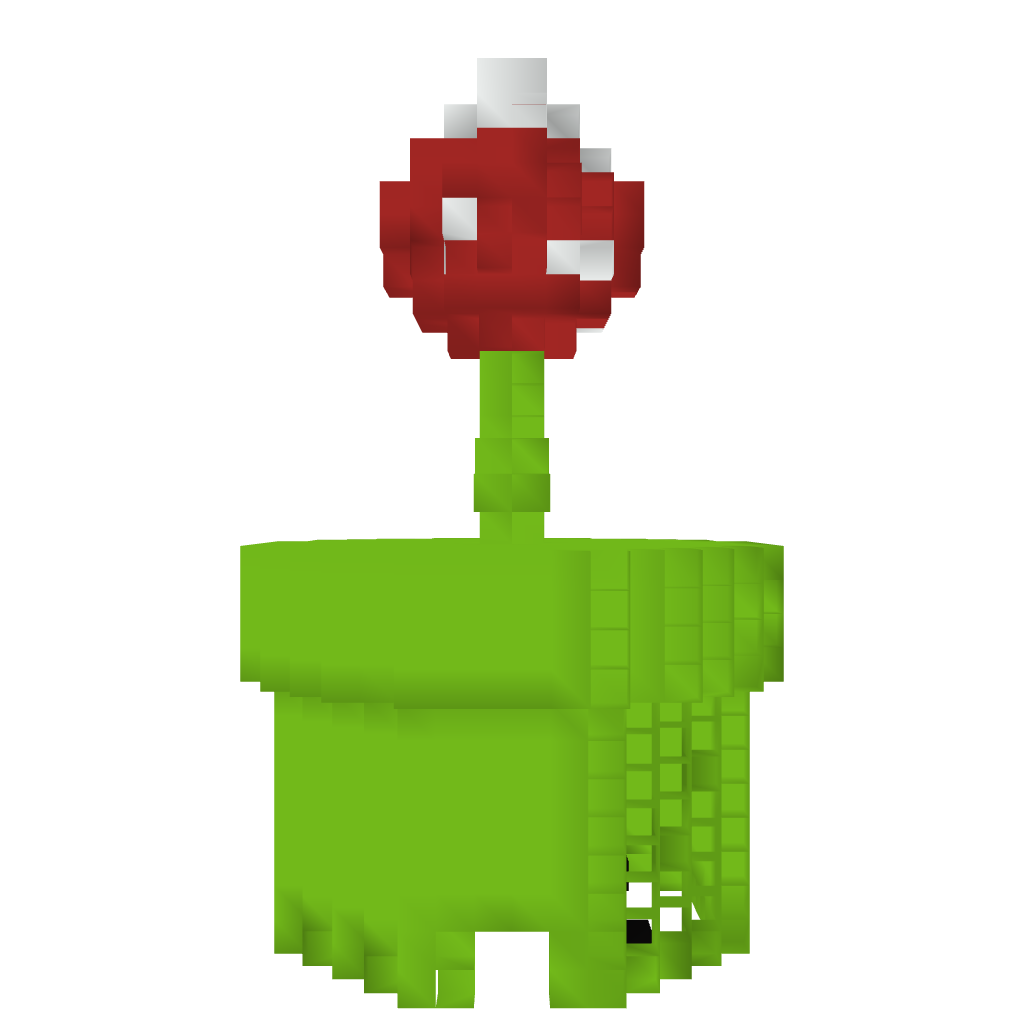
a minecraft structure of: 3d mariopipe _pharna plant